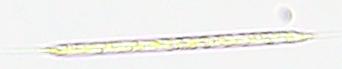
Label: Rhizosolenia